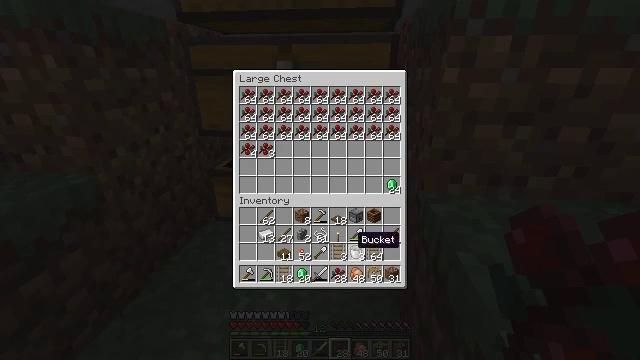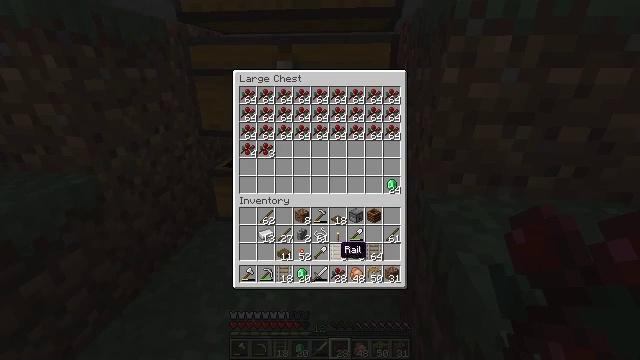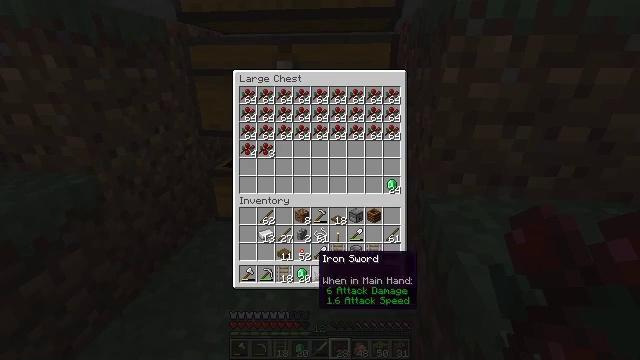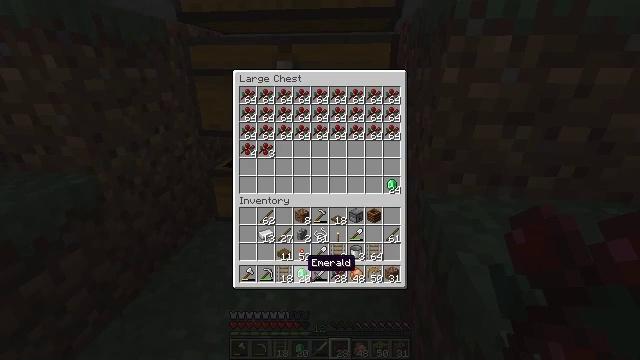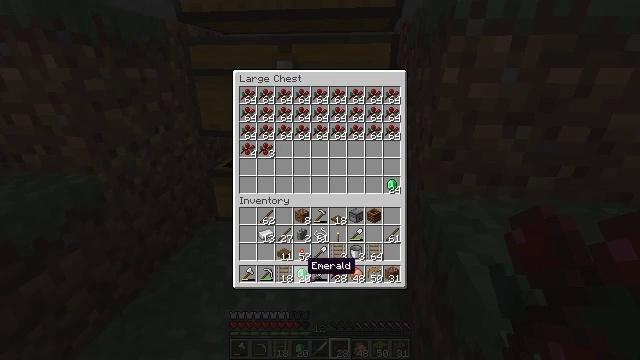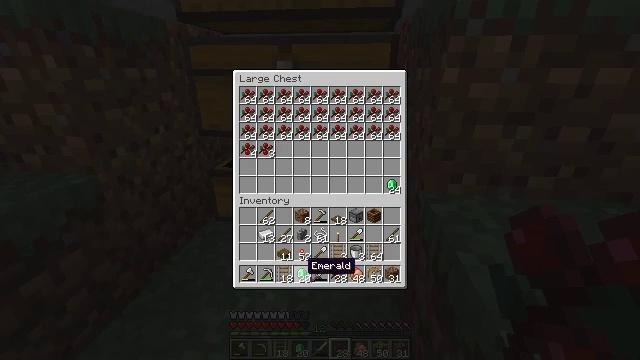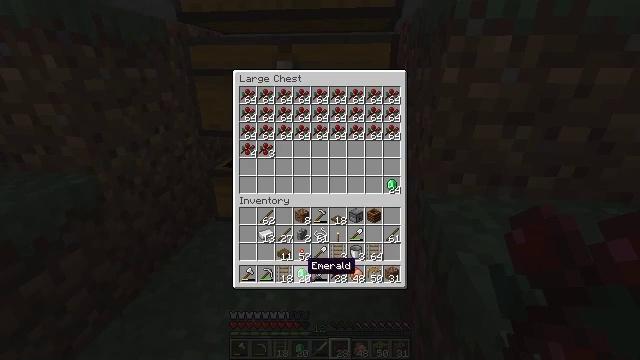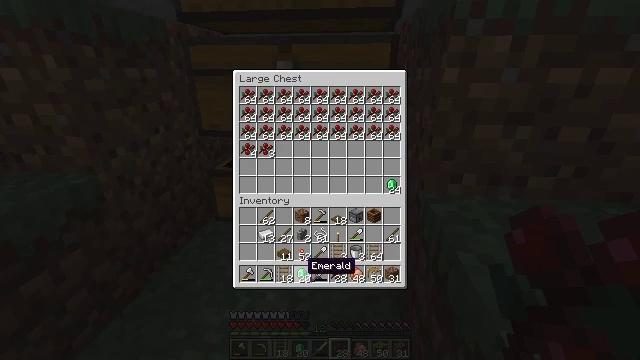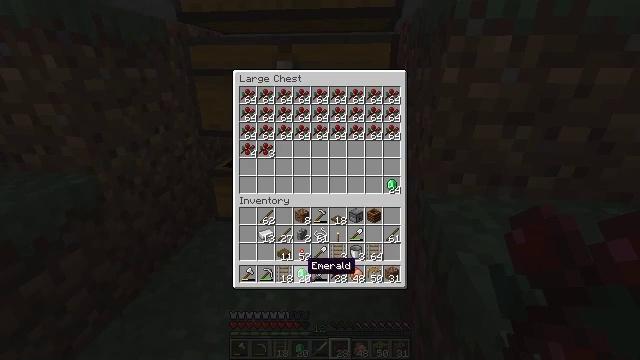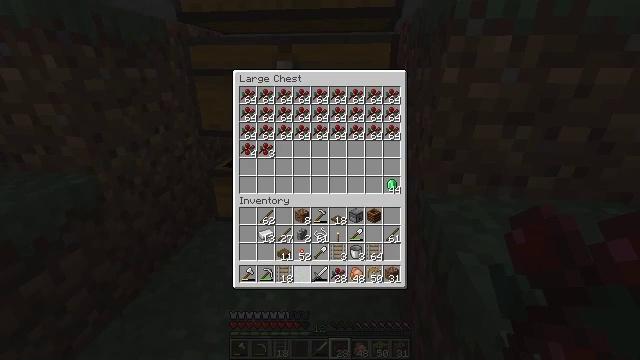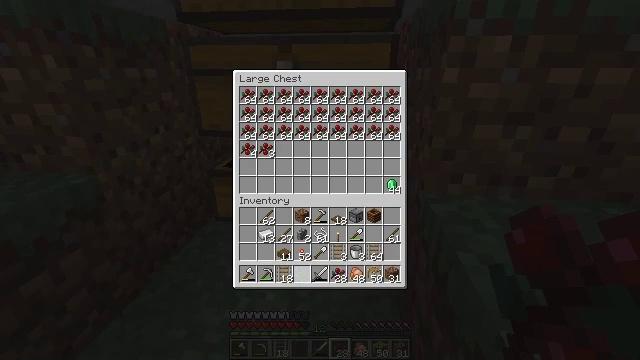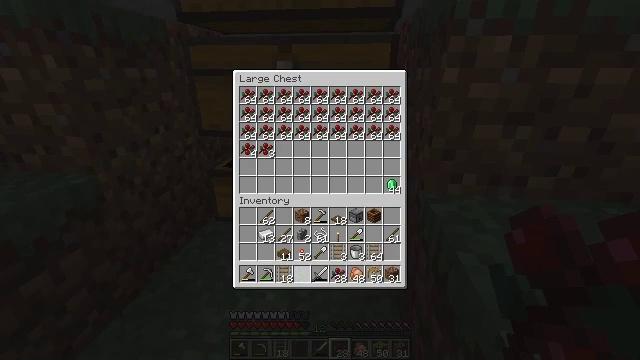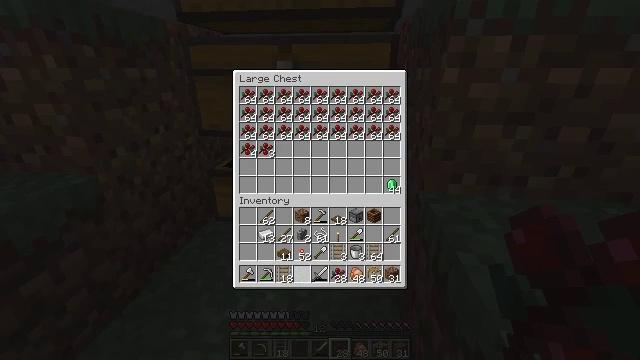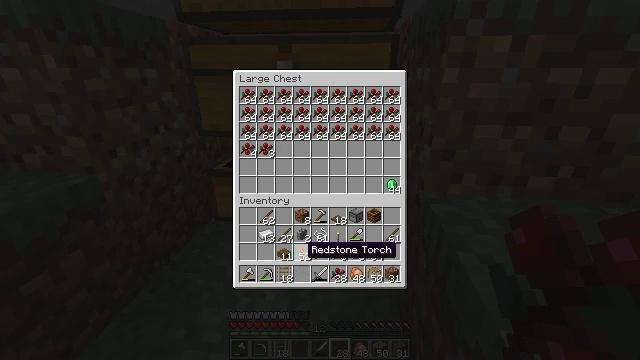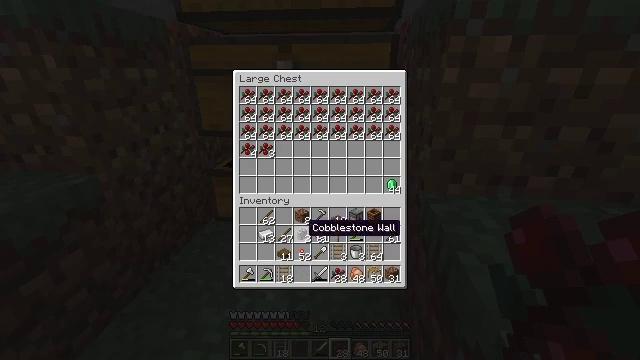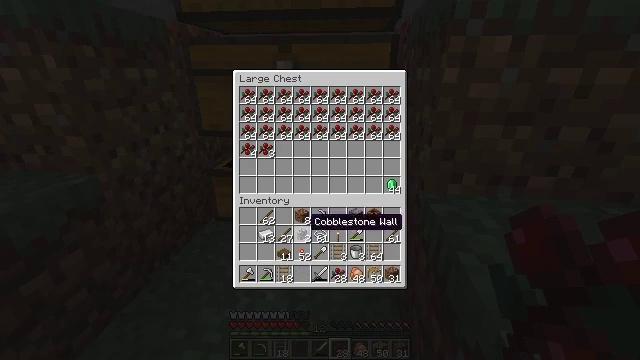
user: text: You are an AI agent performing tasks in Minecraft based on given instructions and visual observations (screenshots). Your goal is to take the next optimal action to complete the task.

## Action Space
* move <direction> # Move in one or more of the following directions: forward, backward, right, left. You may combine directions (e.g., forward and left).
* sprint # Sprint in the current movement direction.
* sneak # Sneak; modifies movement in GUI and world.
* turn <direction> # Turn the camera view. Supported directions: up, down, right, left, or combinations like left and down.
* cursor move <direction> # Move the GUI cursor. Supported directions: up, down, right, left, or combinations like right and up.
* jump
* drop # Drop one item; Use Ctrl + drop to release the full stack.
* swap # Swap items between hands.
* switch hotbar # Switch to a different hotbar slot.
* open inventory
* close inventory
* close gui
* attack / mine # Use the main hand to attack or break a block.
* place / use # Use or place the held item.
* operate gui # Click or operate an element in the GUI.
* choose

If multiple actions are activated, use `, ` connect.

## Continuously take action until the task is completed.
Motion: motion action
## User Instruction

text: Combine dried kelp in the crafting grid to make a dried kelp block.
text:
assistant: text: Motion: sneak, turn left and down
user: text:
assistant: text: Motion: sneak, turn left and down
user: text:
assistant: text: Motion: sneak, turn left
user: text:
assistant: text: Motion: sneak
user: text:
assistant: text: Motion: sneak
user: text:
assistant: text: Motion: sneak
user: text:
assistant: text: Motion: sneak
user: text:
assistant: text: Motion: sneak
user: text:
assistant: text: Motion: sneak, attack / mine
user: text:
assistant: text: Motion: sneak, attack / mine
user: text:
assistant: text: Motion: sneak, attack / mine
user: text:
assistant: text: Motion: sneak
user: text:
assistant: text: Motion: sneak, turn up
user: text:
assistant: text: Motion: sneak, turn up
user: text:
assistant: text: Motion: sneak
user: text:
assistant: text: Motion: sneak
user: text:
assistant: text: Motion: sneak
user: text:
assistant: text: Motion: sneak
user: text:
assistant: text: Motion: sneak
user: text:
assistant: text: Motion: sneak
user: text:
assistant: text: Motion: sneak, turn right and down
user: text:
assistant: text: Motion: sneak, turn right and down
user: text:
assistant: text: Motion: sneak, turn down
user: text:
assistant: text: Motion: sneak
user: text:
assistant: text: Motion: sneak
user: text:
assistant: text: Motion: sneak
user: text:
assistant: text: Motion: sneak
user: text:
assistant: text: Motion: sneak
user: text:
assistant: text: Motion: sneak
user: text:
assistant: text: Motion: sneak